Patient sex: M
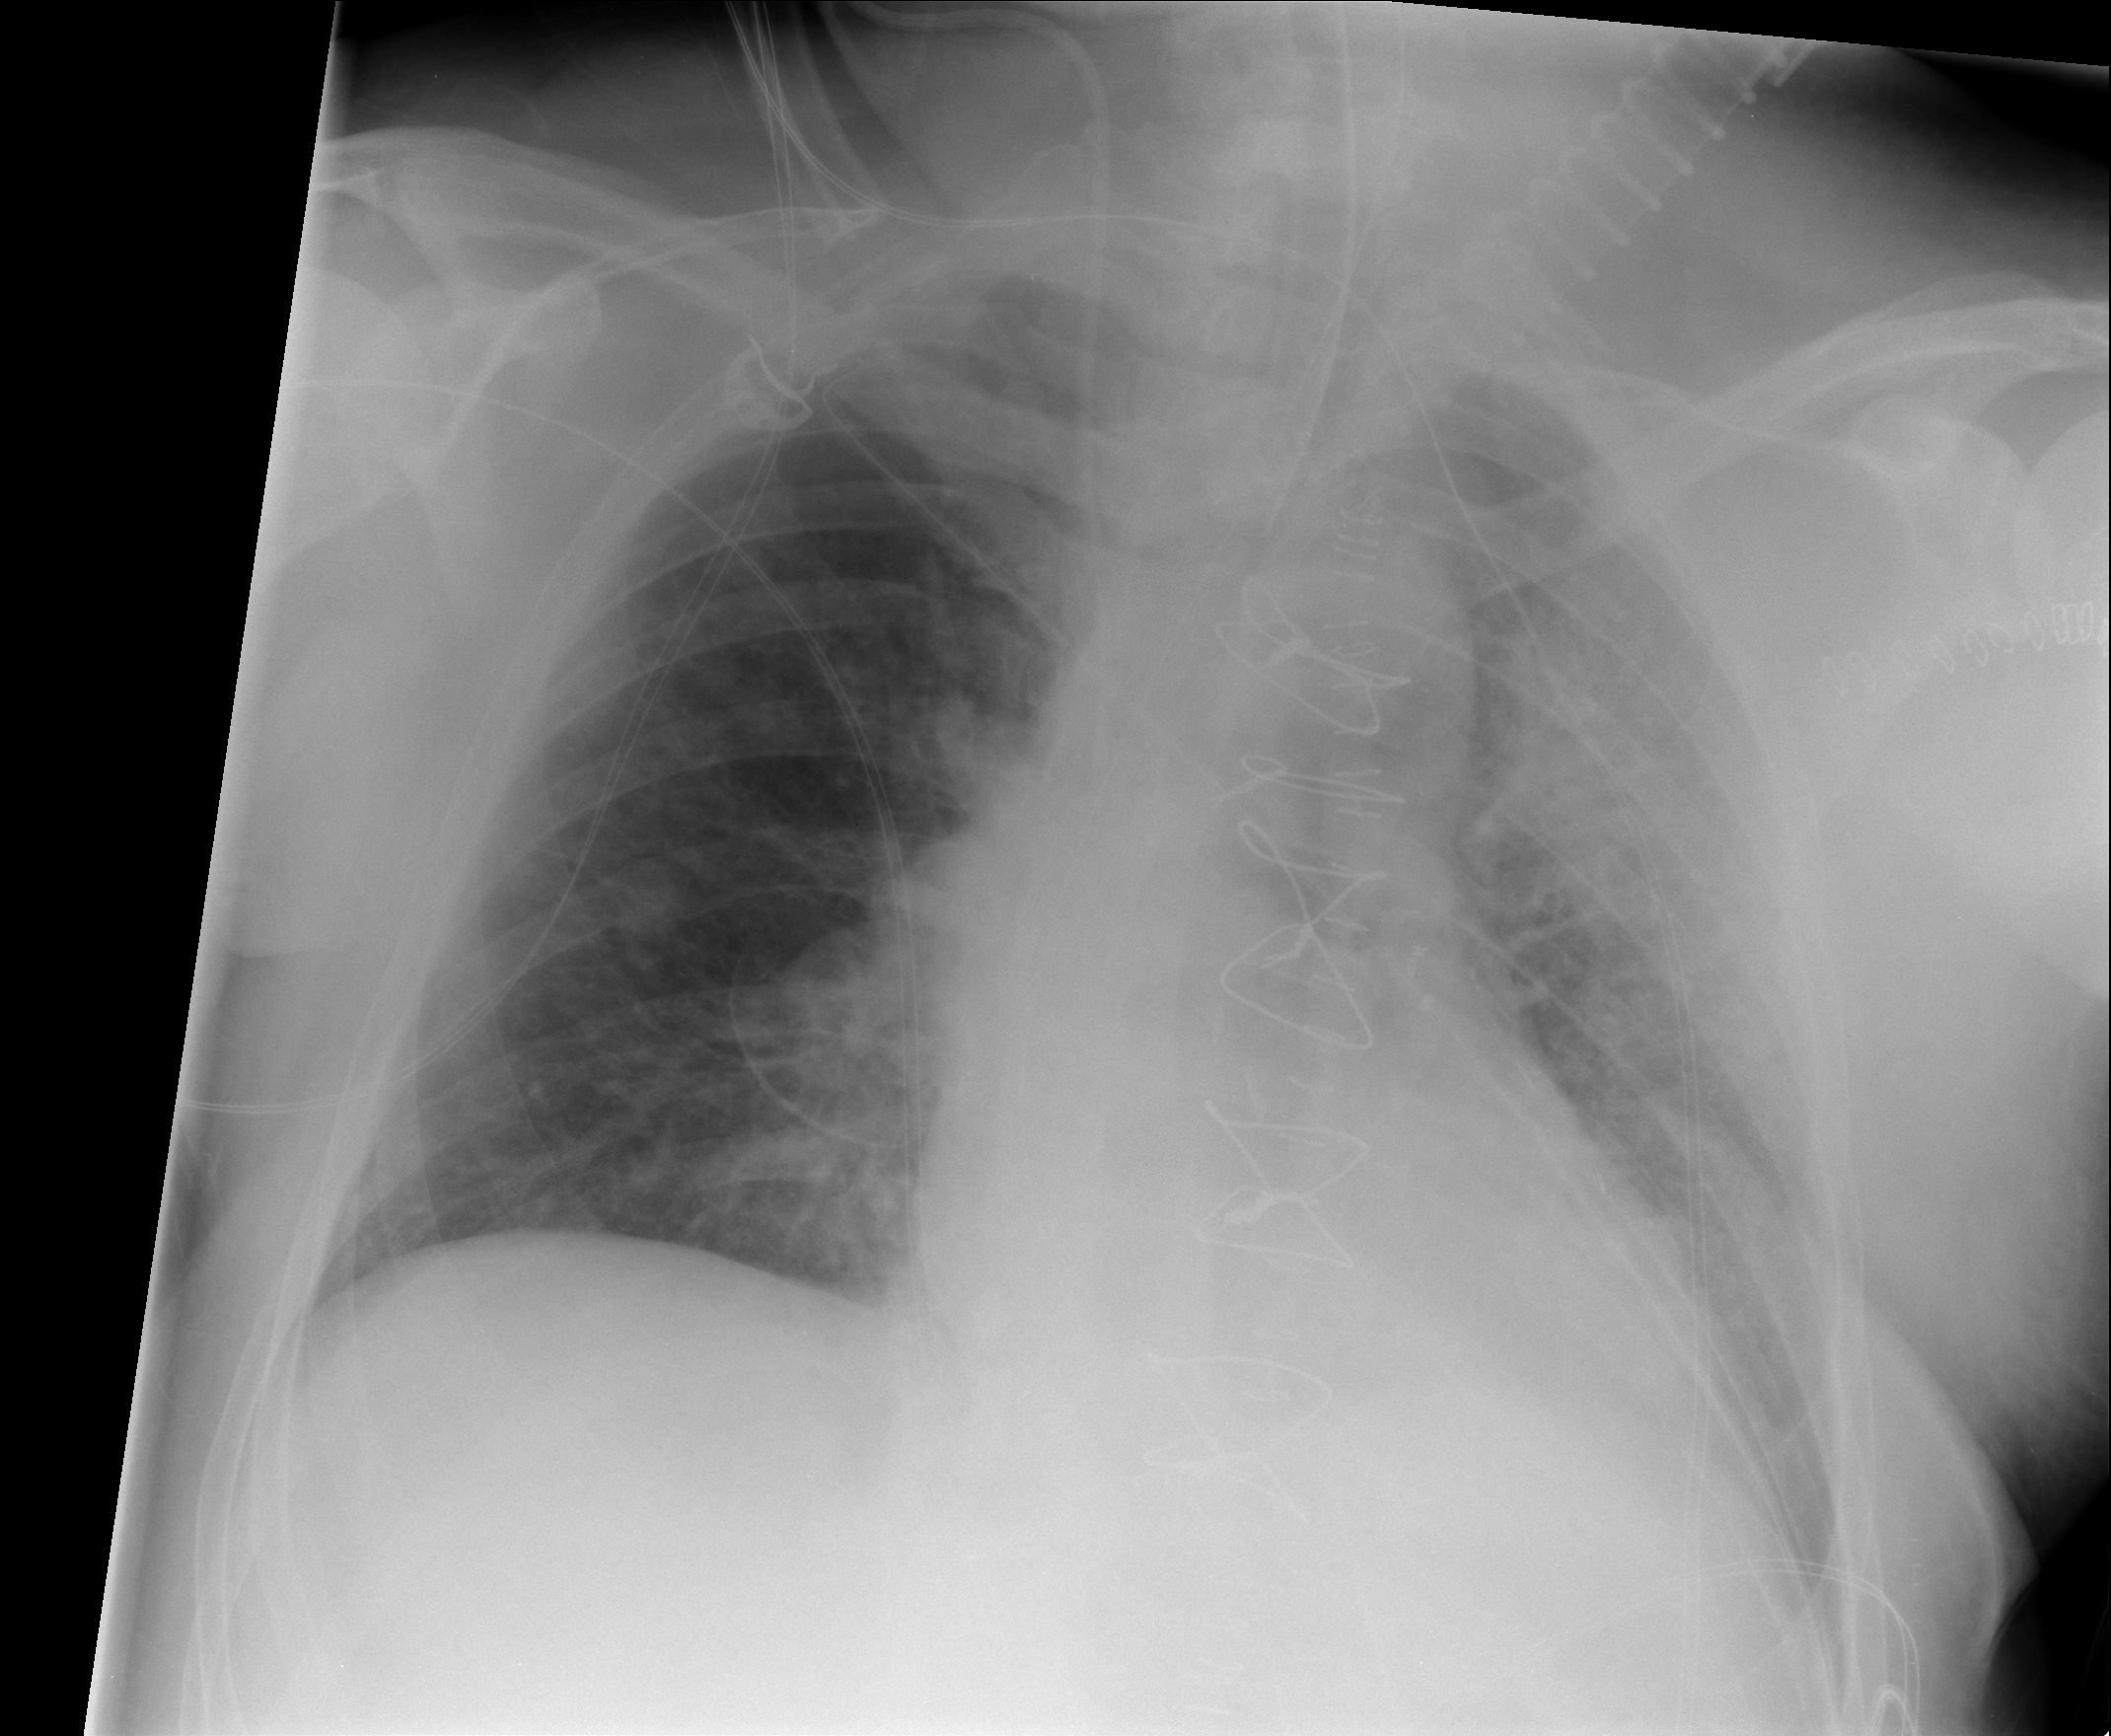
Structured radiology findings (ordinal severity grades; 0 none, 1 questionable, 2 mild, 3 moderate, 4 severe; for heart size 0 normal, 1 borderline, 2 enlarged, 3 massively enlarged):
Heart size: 0
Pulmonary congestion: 0
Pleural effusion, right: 0
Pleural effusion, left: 1
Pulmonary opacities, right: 0
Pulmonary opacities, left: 3
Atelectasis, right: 0
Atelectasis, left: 2